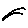
Label: bird